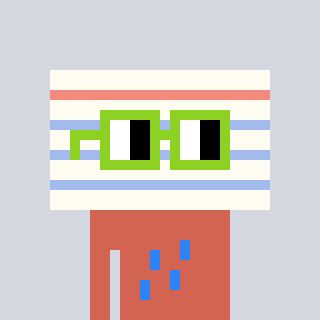
a pixel art character with square light green glasses, a empty notebook page-shaped head and a peachy-colored body on a cool background